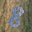
Label: 8